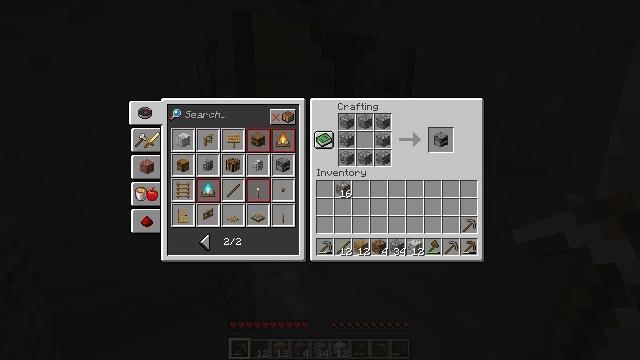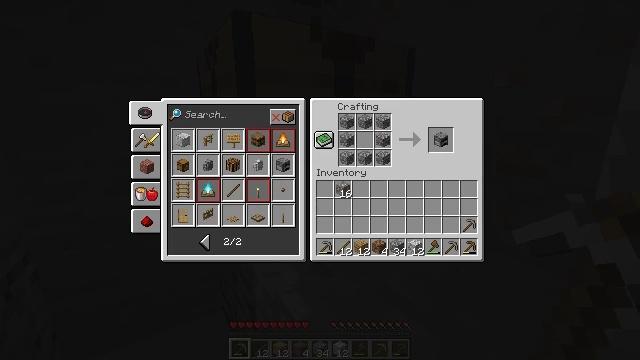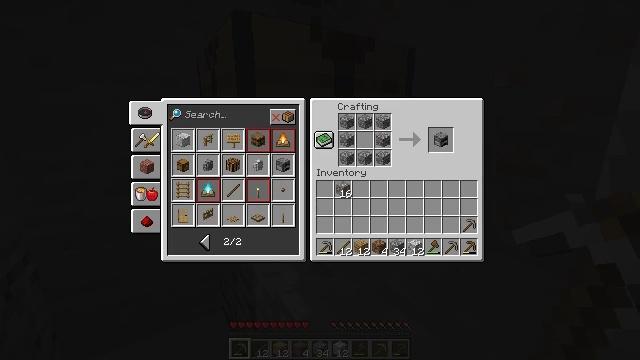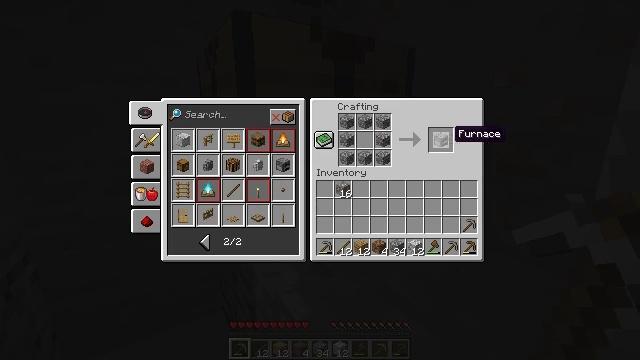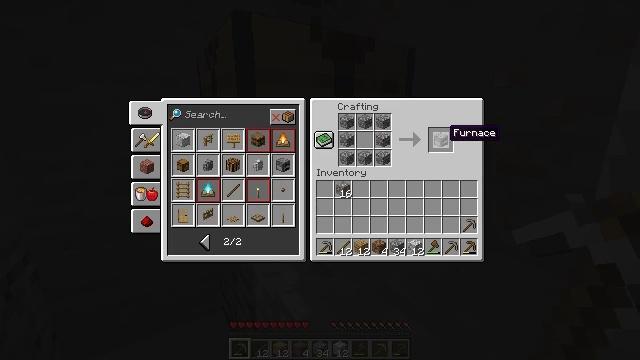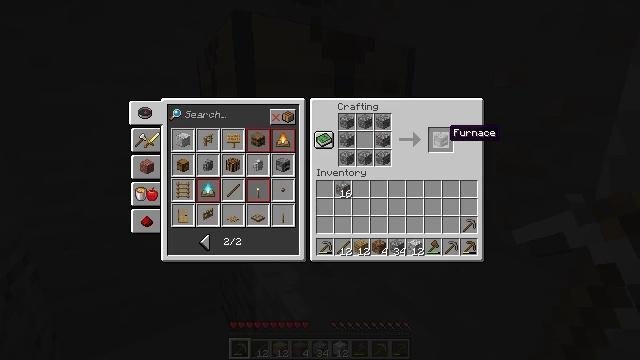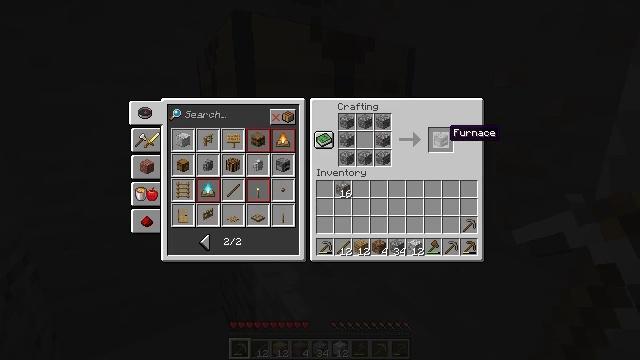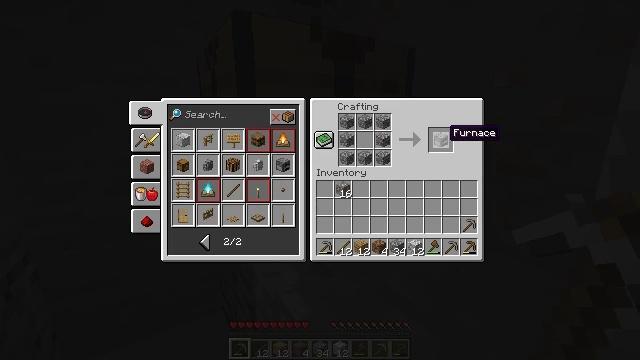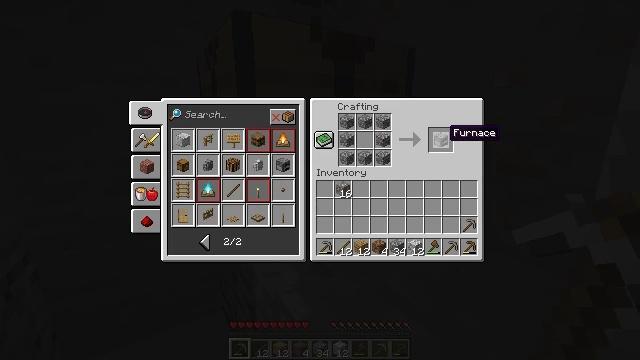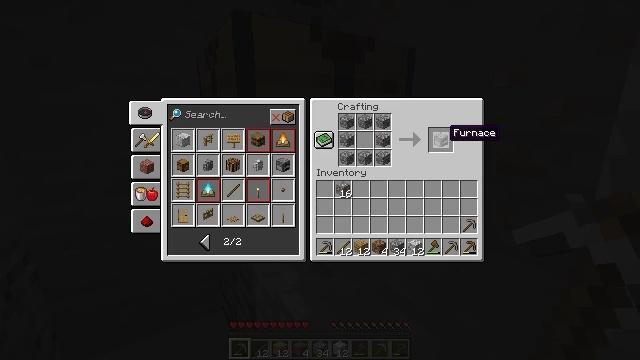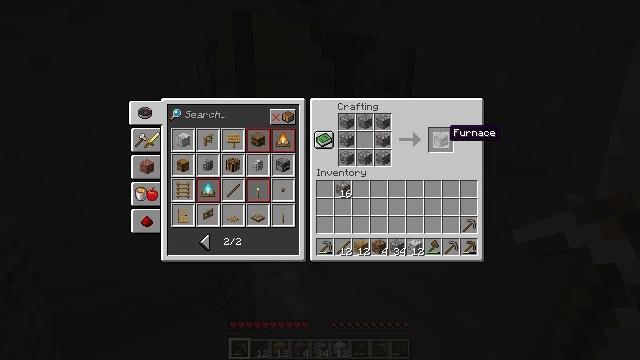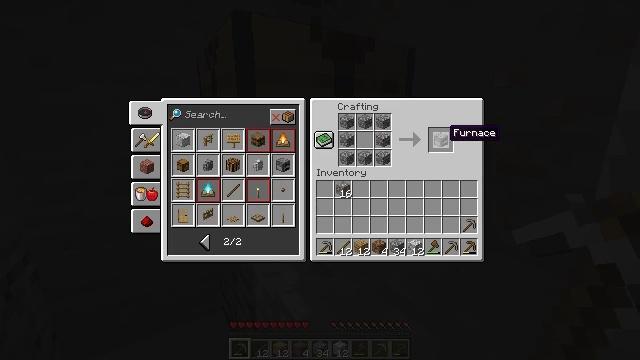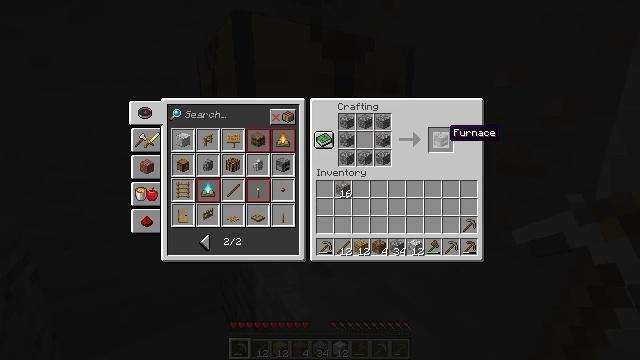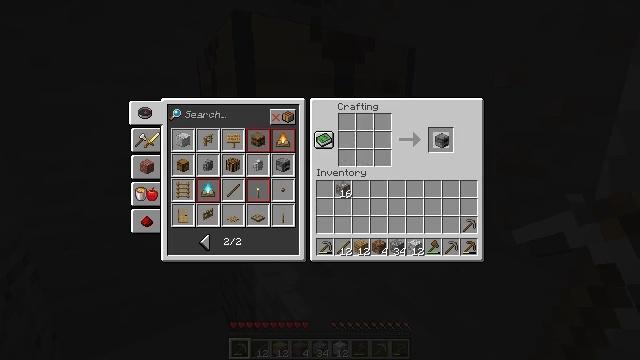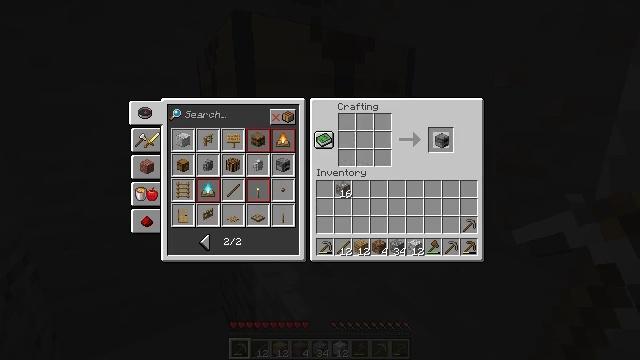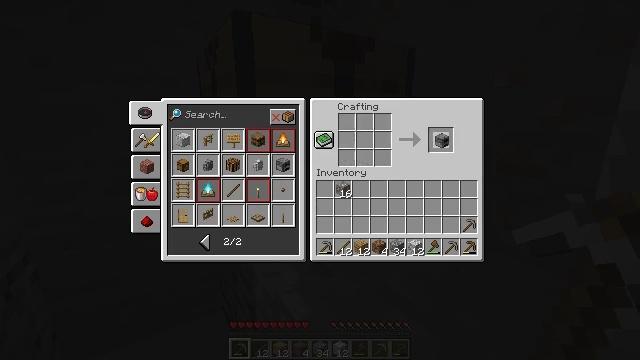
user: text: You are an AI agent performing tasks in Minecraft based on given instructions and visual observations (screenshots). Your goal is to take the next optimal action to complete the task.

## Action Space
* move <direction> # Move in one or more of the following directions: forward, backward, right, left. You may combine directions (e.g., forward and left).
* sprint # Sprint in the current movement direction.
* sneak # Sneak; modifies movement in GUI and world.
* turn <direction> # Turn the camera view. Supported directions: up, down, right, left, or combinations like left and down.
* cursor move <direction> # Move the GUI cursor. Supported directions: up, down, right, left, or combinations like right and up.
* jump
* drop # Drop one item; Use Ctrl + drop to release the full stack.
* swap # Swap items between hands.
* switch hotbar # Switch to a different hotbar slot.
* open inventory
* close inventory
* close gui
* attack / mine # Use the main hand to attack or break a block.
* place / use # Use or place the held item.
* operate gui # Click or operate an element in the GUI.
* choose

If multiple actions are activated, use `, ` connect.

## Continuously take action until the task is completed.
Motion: motion action
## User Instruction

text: Craft a furnace.
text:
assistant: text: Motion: no_op
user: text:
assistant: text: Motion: no_op
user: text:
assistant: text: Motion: no_op
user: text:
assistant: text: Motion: no_op
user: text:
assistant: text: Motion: no_op
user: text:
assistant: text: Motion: no_op
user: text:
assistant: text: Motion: no_op
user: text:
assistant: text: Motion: no_op
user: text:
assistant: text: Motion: no_op
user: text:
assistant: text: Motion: no_op
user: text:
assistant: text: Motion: no_op
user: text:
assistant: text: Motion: no_op
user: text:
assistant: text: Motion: no_op
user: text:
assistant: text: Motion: no_op
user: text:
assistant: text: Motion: no_op
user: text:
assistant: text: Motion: no_op
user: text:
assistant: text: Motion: no_op
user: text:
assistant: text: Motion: no_op
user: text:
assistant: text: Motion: operate gui
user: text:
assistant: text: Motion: operate gui
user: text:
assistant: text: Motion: operate gui
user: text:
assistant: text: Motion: operate gui
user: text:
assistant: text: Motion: no_op
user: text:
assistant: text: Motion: no_op
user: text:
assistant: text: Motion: no_op